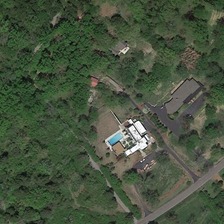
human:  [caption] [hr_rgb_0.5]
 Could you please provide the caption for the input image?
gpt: many green trees are around several buildings .

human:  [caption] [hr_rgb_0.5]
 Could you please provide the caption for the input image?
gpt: some gray trail through the woods disappeared .

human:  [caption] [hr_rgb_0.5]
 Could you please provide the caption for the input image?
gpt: a house with swimming poor was surrounded by dense woods .

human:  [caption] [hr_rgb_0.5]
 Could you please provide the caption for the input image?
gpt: many green trees are around several buildings .

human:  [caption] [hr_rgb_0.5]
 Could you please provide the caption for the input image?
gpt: a house with swimming poor was surrounded by dense woods .